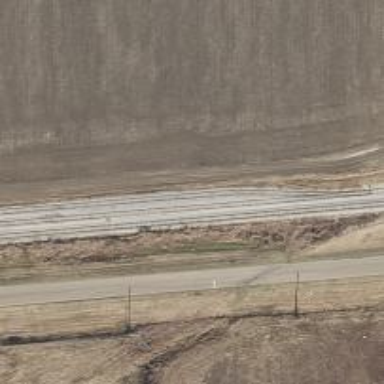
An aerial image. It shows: Railway spur service.